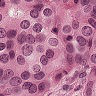
Metastatic tissue present: yes